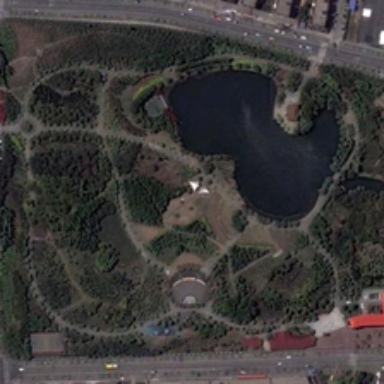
Is a park with many dark green plants and a pool with black water in it .